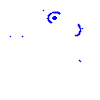
Particle: kaon